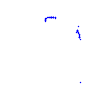
Particle: proton